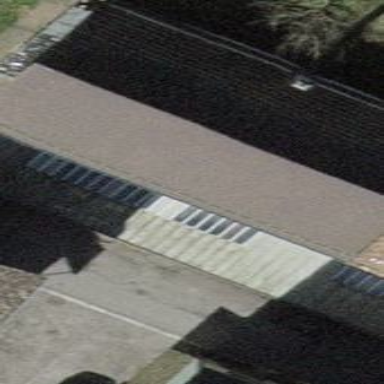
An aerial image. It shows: Commercial building with gabled roof made of roof tiles. The roof orientation is along the building's length. The roof color is rosy brown and the building itself is coral in color.